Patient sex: M
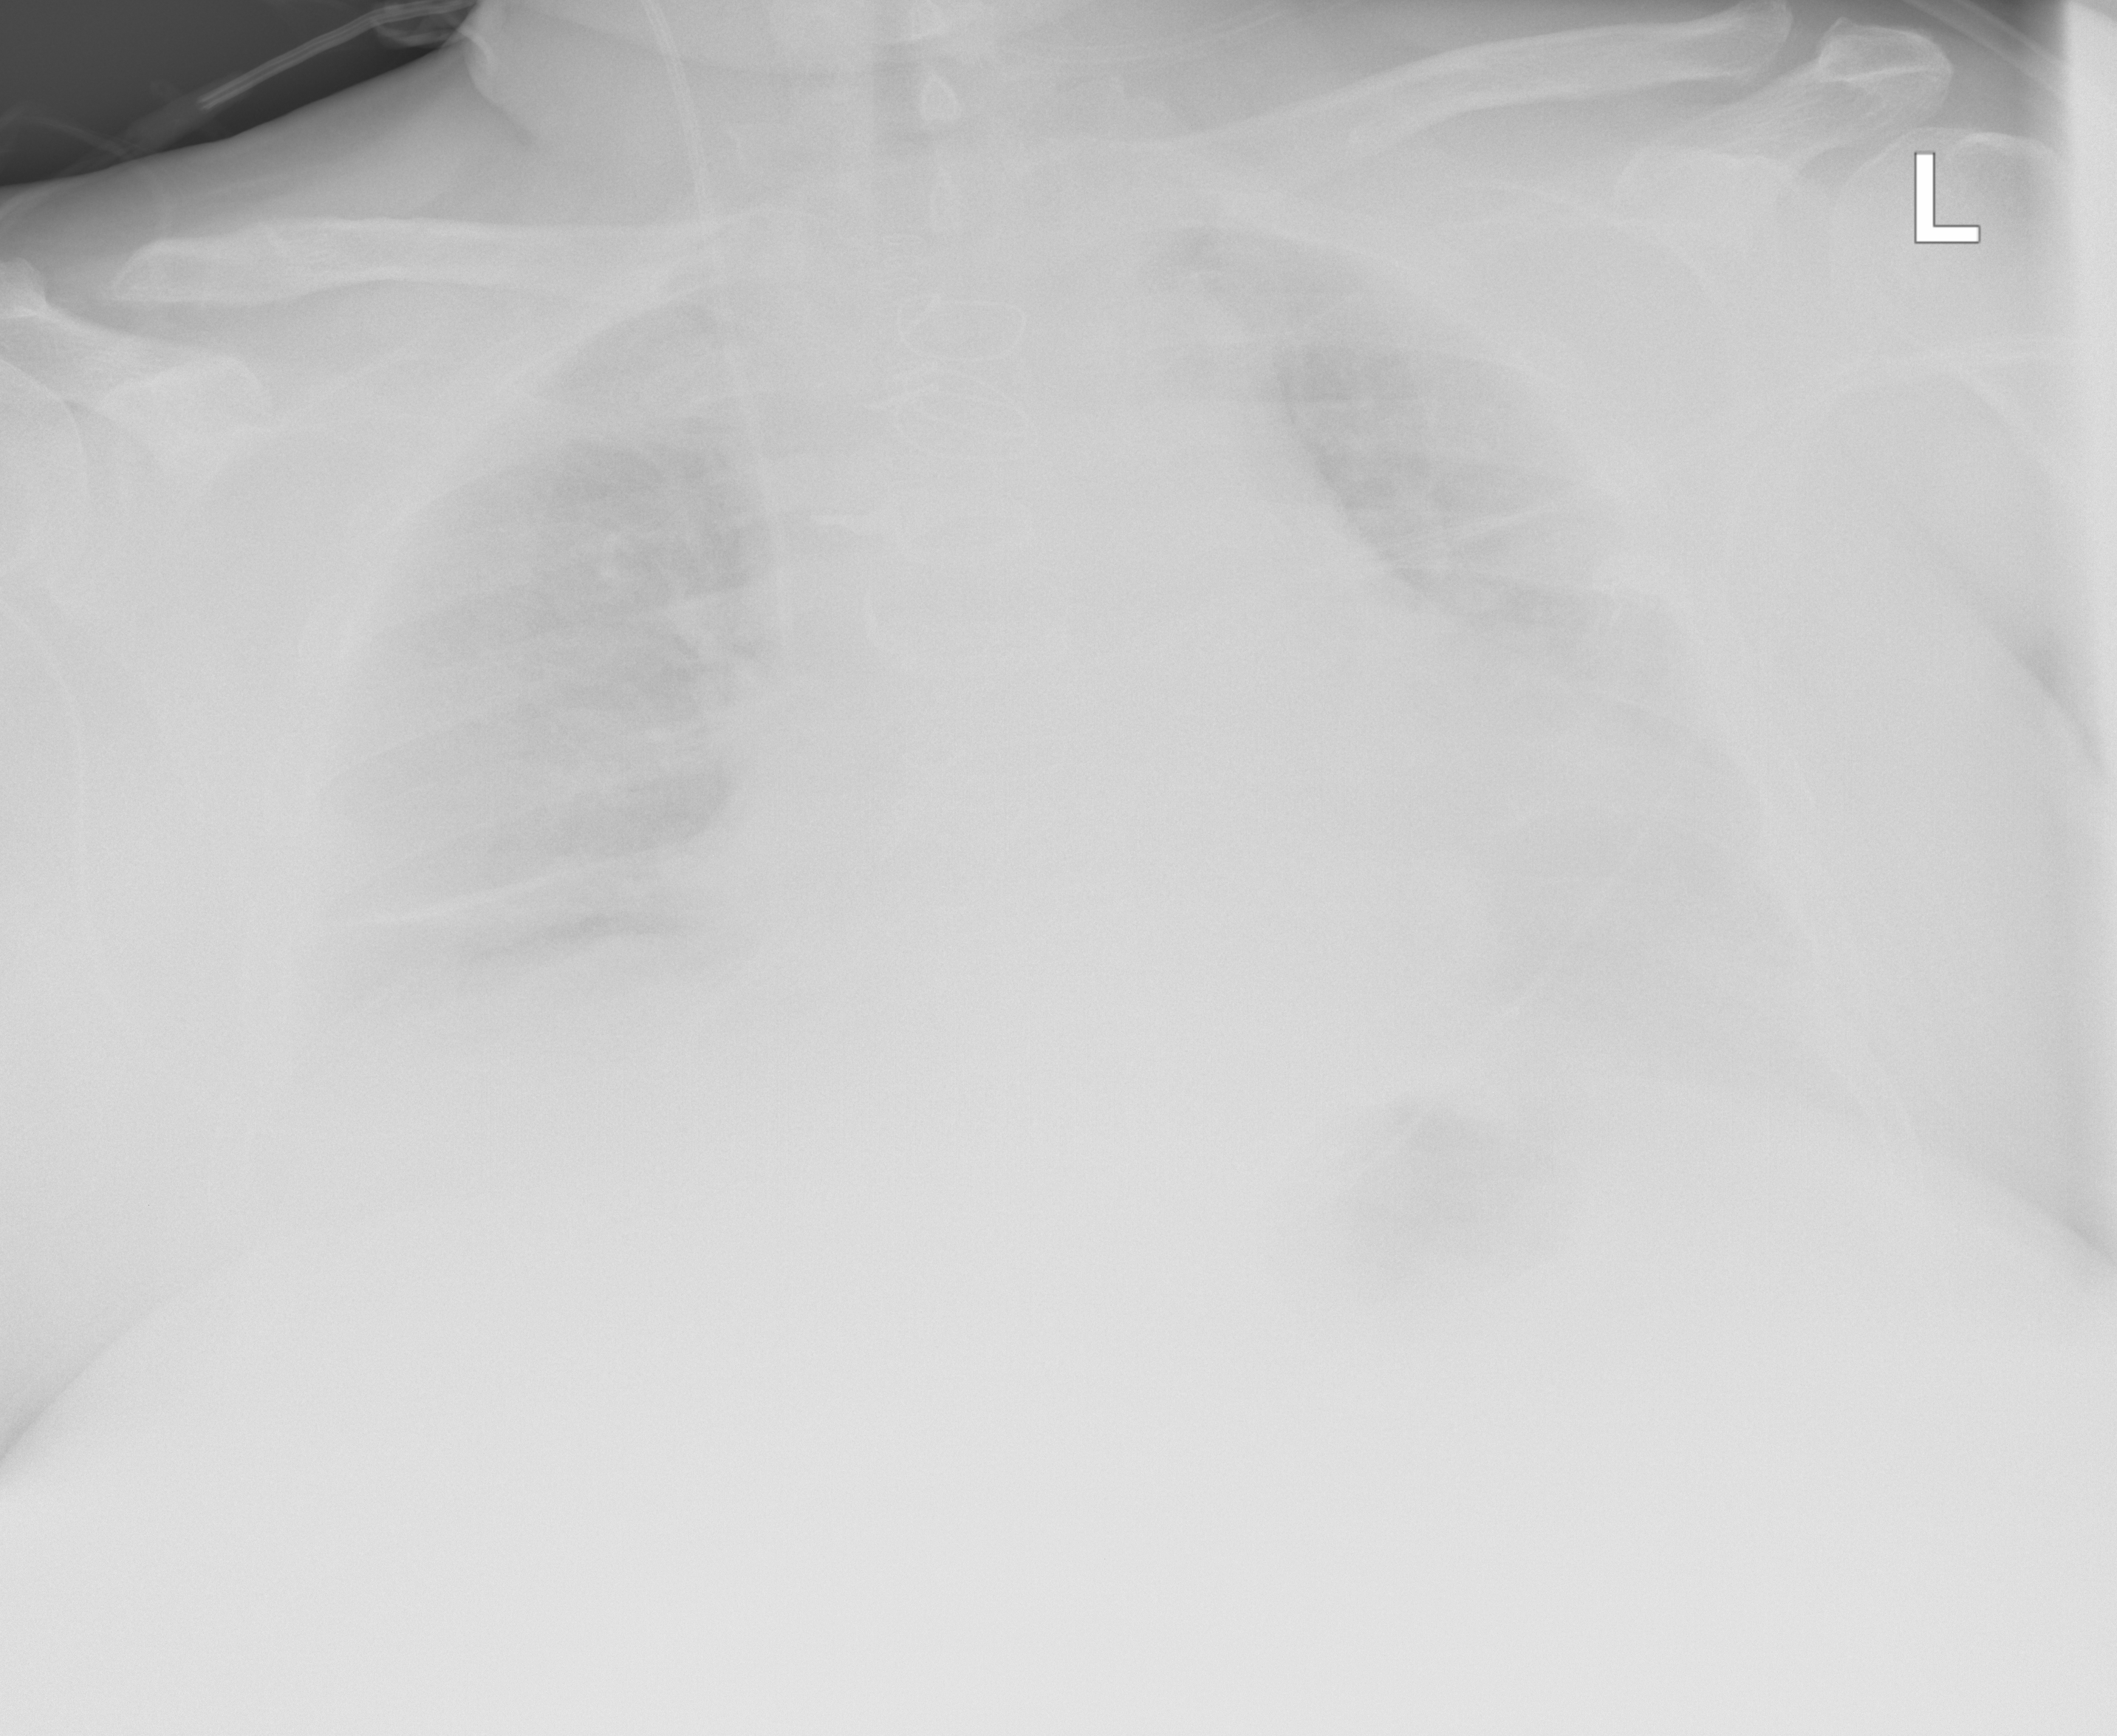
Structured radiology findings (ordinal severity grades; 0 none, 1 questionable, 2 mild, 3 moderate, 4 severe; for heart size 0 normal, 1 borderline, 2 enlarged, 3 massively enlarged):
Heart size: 2
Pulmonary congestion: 0
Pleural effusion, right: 0
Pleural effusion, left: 2
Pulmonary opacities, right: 0
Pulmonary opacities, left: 0
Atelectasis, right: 2
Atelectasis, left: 0